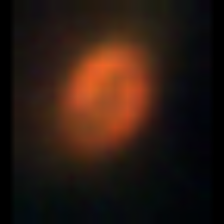
Taxon: NanoPlankton
Group: Other